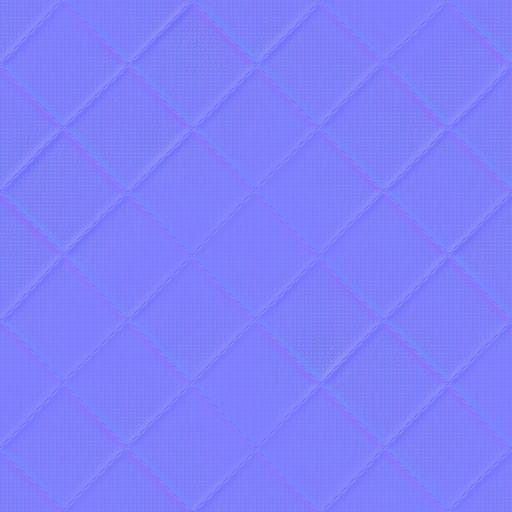
blue diamond fabric rectangle square